Question: How to assign nil to an object in Swift. I'm getting error if assigned directly.

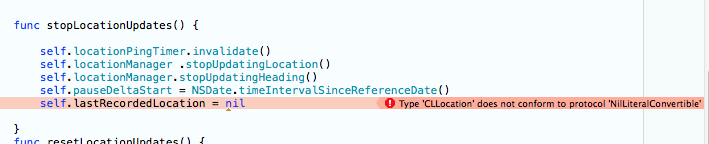
Answer: <URL>
> . If a
constant or variable in your code needs to work with the absence of a
value under certain conditions, always declare it as an optional value
of the appropriate type
also very importante to notice:
> . In Objective-C, nil
is a pointer to a nonexistent object. In Swift, nil is not a
pointer--it is the absence of a value of a certain type. Optionals of
any type can be set to nil, not just object types
I hope that helps you!